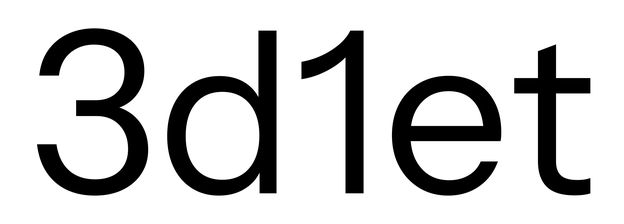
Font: InstrumentSans_Regular